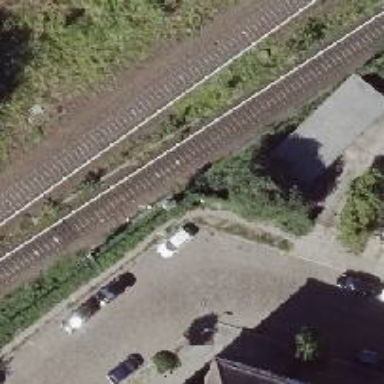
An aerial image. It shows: Railway signal.